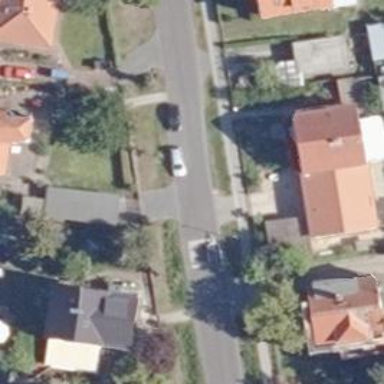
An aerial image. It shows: Traffic calming table.